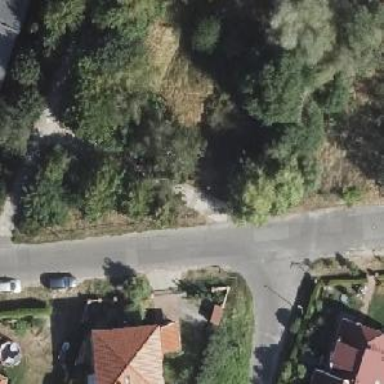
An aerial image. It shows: Footway with concrete surface.